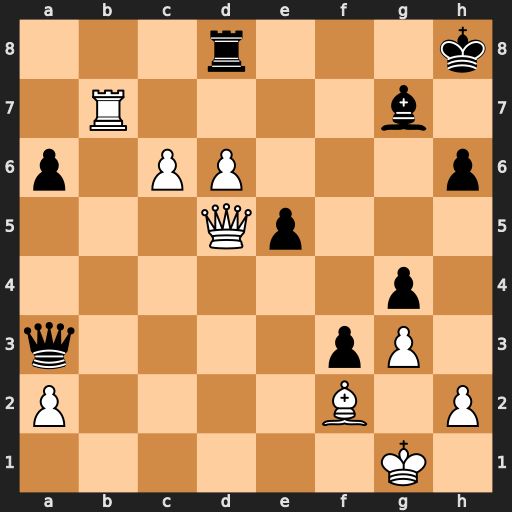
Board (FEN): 3r3k/1R4b1/p1PP3p/3Qp3/6p1/q4pP1/P4B1P/6K1
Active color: w
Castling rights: -
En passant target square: -
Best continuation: Rb1 Qxd6 Qxd6